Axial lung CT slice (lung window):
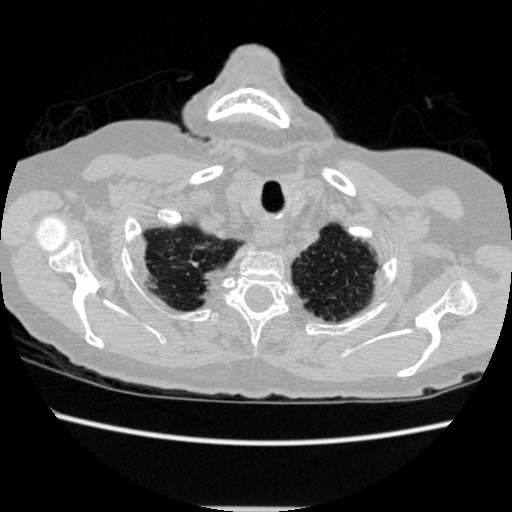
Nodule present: no